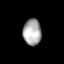
Tissue: lung
Cell type: T cells
Senescence score: 0.1016
Nuclear area (px): 469
Mean DAPI intensity: 169.337